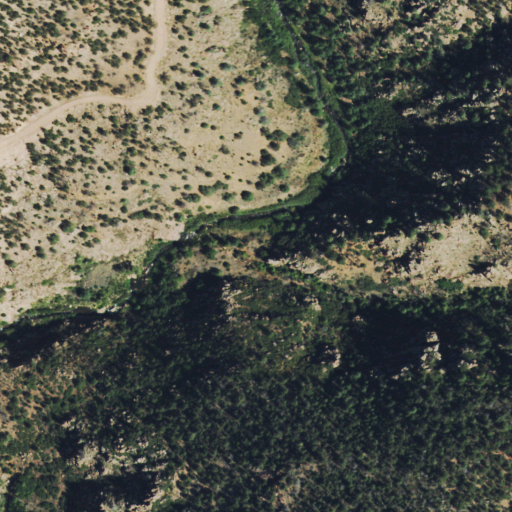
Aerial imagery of valley in Colorado named Carlin Gulch containing evergreen forest, shrub, low intensity development, and open development